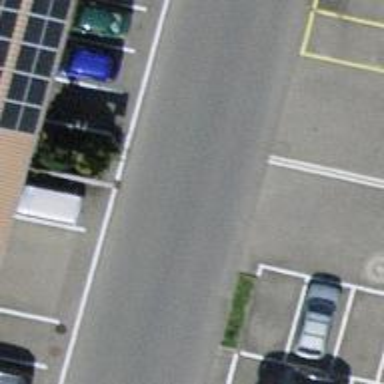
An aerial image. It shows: Post box.